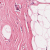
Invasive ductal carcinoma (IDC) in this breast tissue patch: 0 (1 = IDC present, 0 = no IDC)